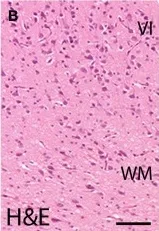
Histopathology of the frontal cortex shows mild malformation of cortical development. (B) At high magnification of the cortex and cortical boundary, heterotopic neurons displaced to the white matter make it difficult to distinguish between the gray and white matter border (H&E). 100x.
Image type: pathology (h&e)